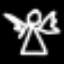
Label: angel